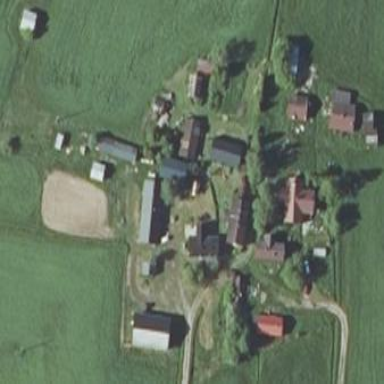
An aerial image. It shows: Farmyard area.